Aerial crown-view tile of a tropical tree (Barro Colorado Island, Panama), acquired 20241216:
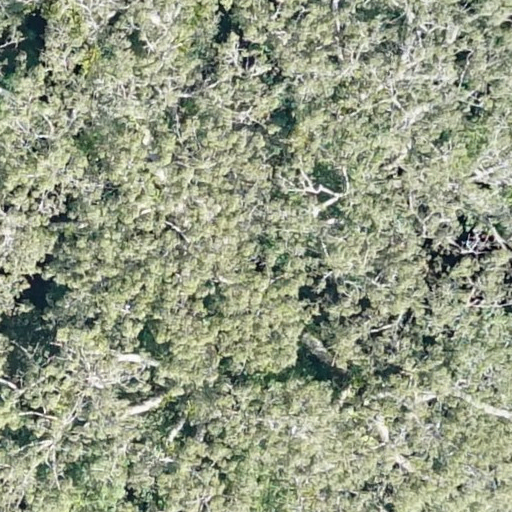
Species: Ceiba pentandra
GBIF accepted scientific name: Ceiba pentandra
Crown area: 1212.123 m²